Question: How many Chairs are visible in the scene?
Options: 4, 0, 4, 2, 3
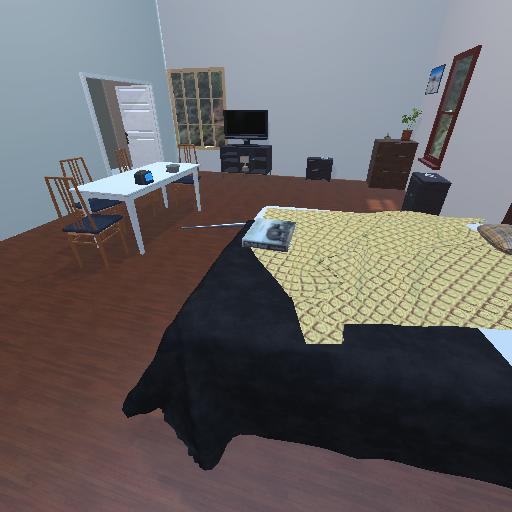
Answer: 4